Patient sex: M
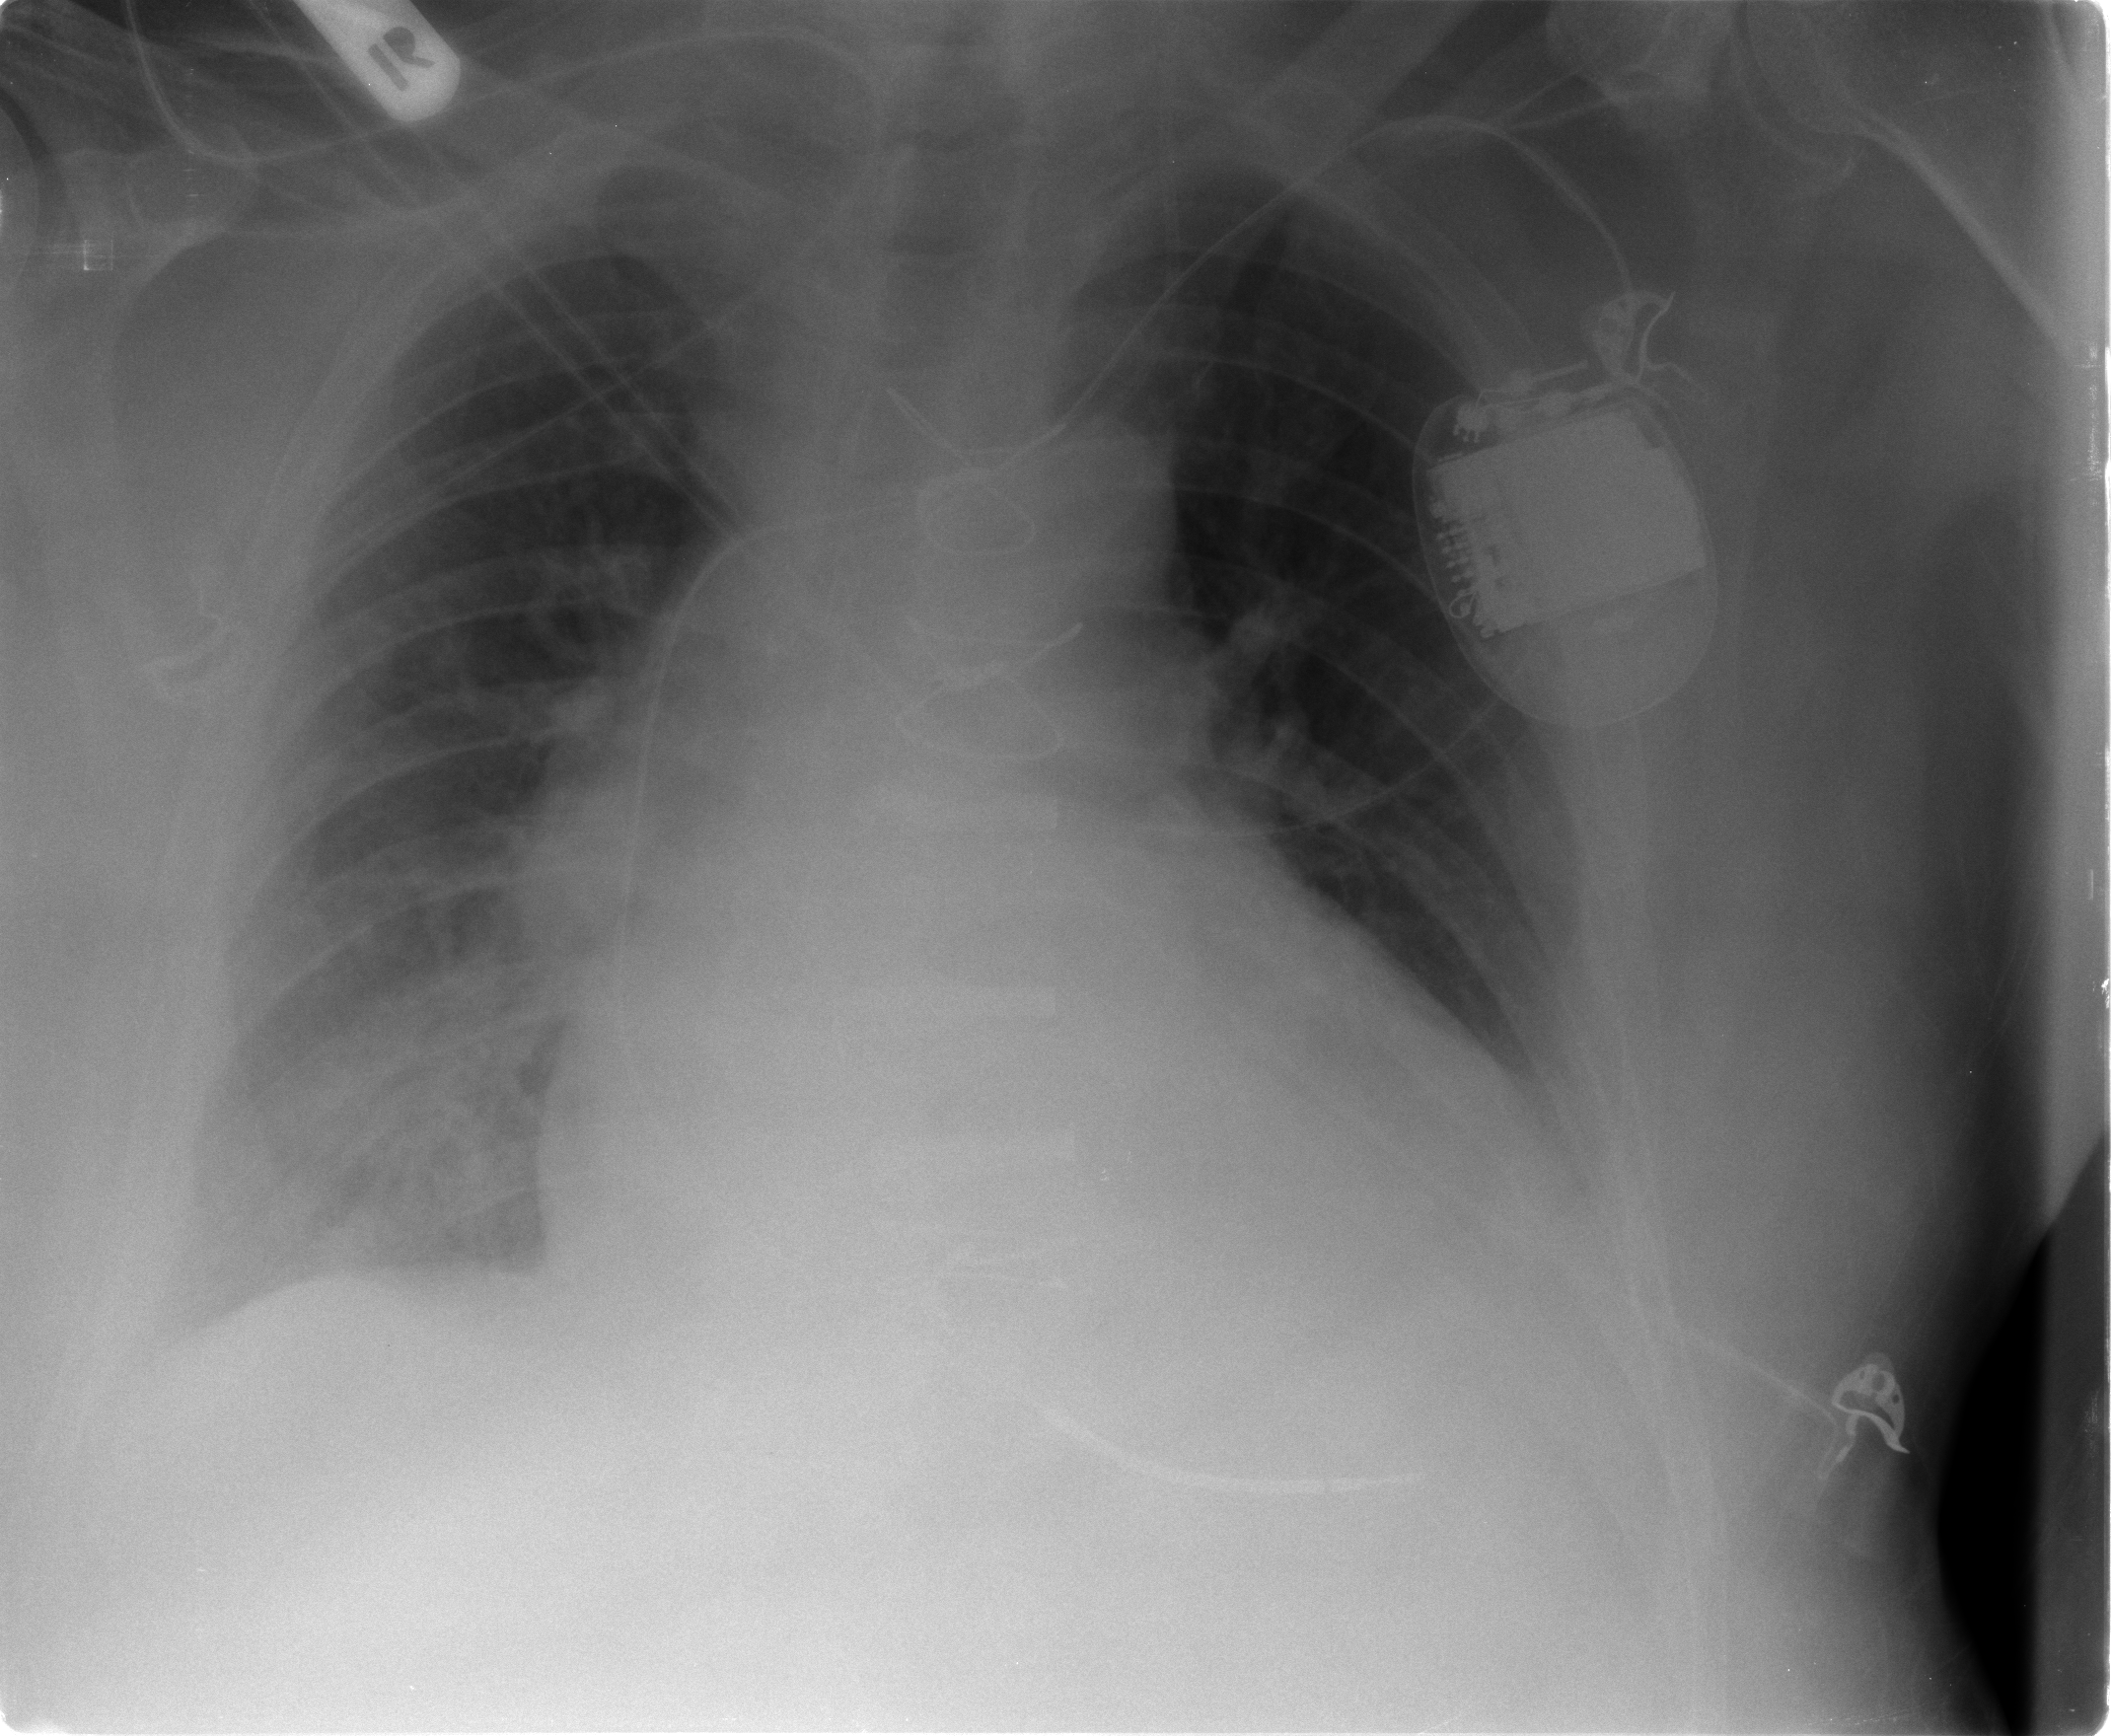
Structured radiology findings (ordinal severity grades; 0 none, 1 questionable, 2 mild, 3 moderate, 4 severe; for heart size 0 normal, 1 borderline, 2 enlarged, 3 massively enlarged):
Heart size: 2
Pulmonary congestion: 2
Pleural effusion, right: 2
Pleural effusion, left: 2
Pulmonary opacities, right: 3
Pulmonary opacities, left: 0
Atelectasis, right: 3
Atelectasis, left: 2